Question: I am getting a warning when trying to run a project in debug mode.
In previous projects, when I have gotten a warning, Visual Studio typically points me to a specific line of code.
But in this case, I have no idea how to respond to this warning.
What steps should I take to debug/fix this warning?

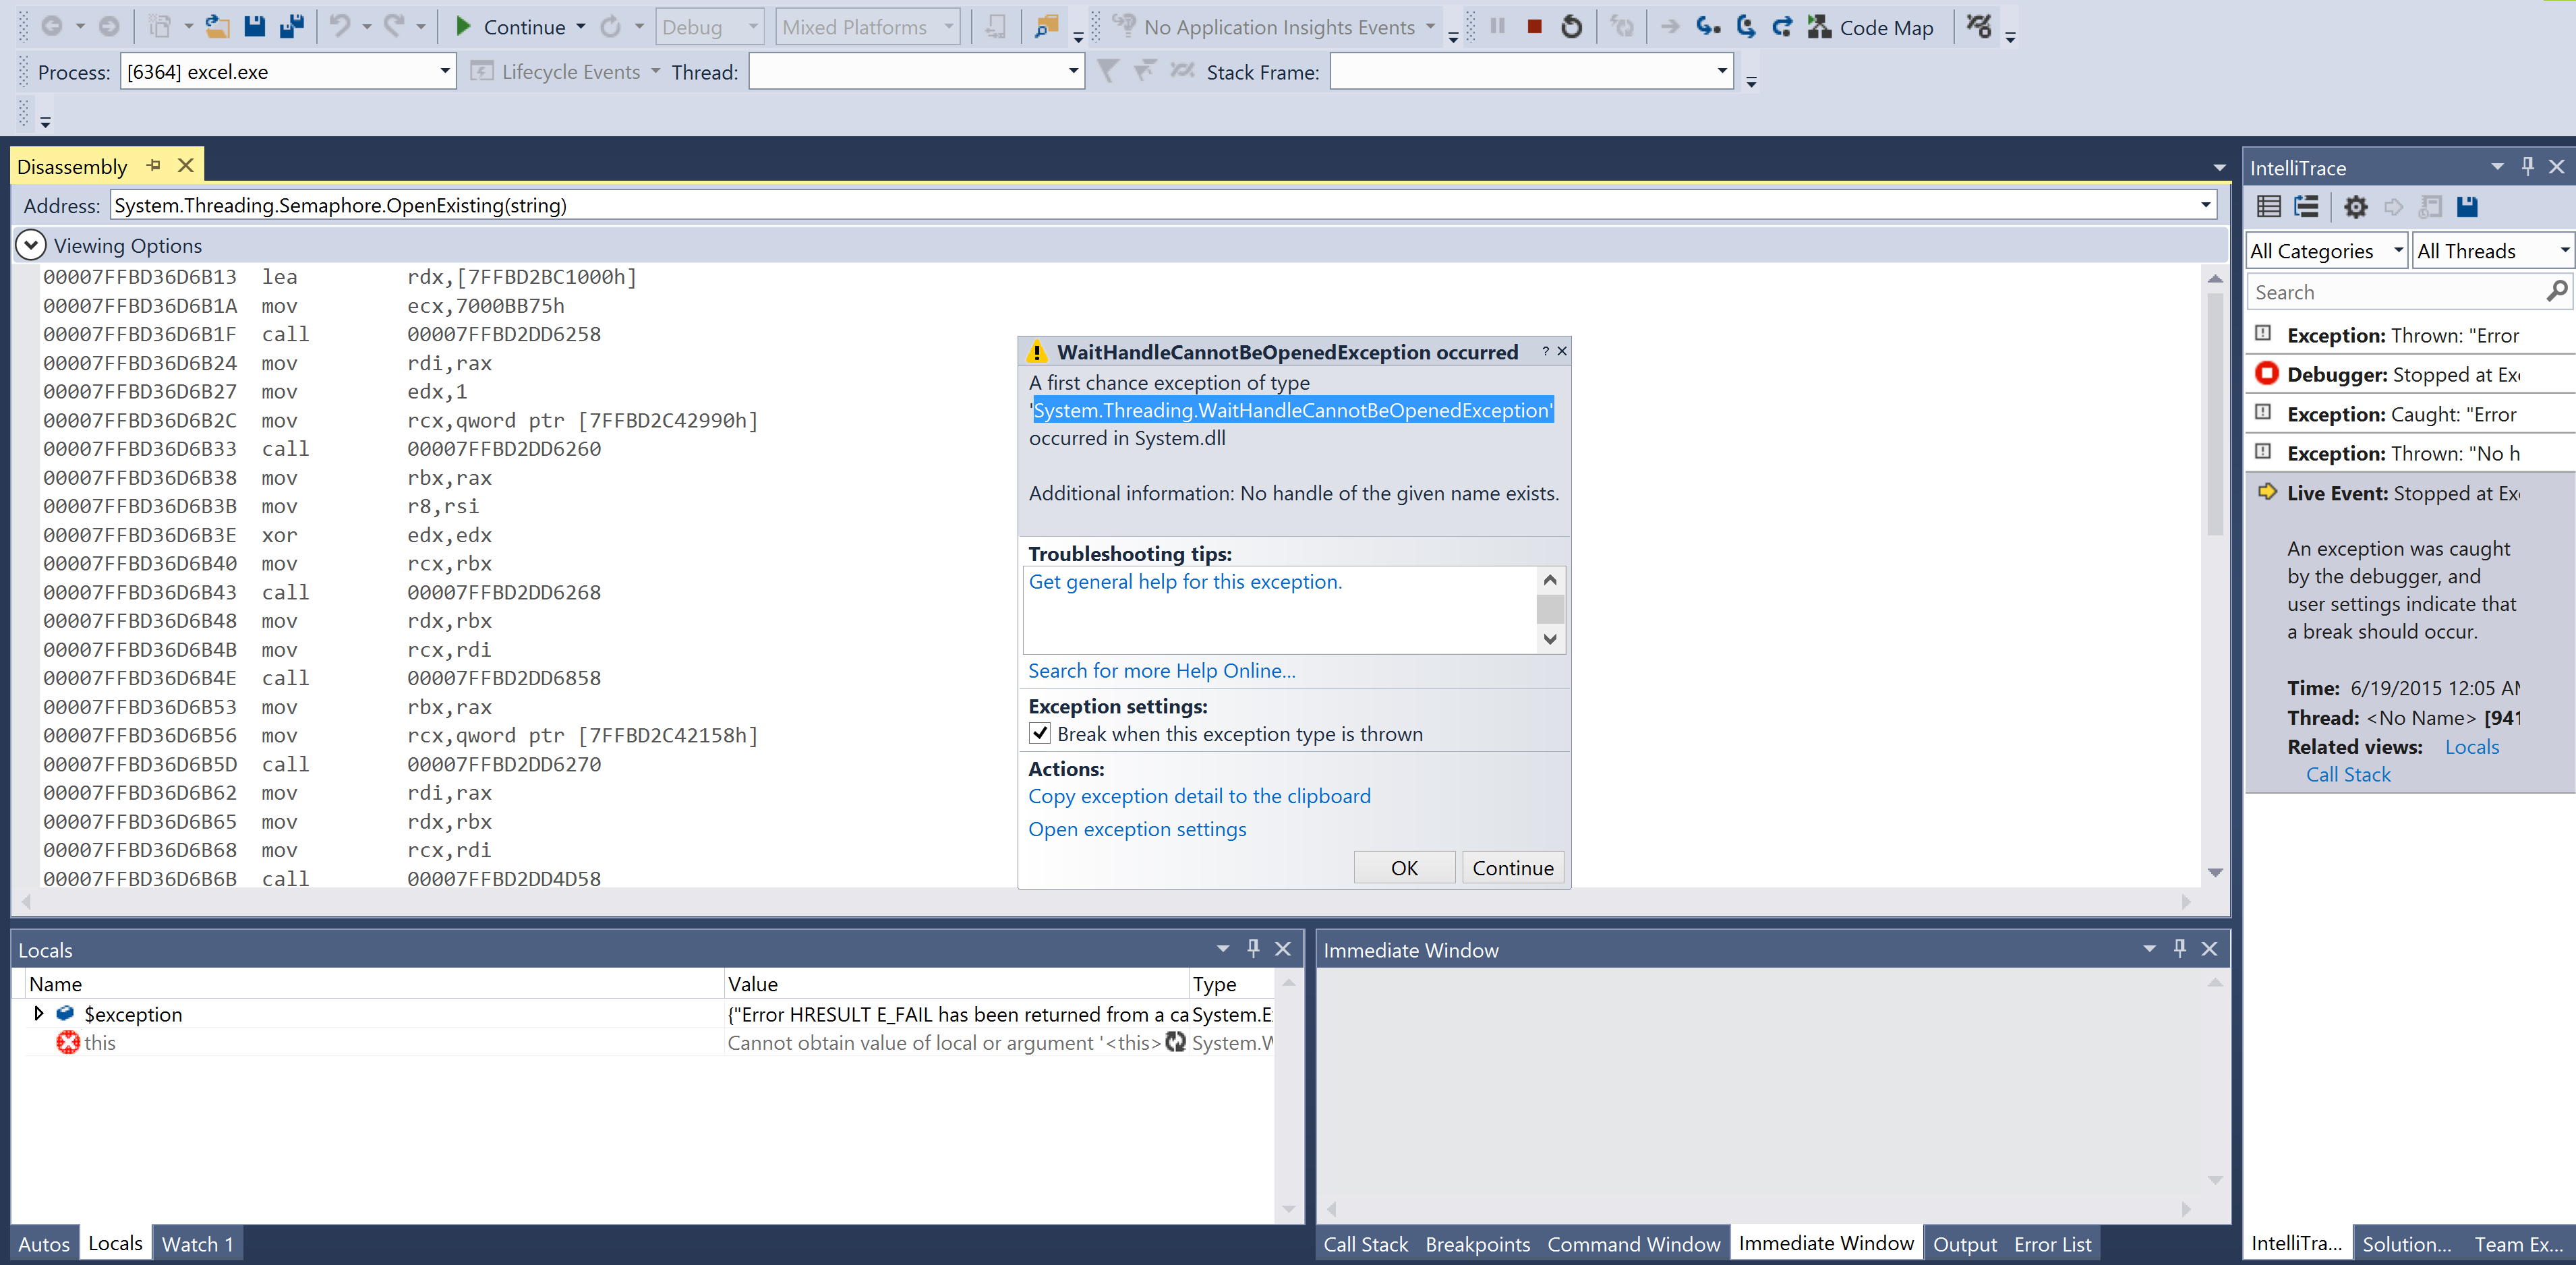
Answer: There is nothing you need to do than to go back into the Debug menu Exceptions option and uncheck the "Thrown" option.
See on the exception dialog that it is listed as a <URL>. A first chance exception is sent to notify the debugger. The second change exception is send back to the application to handle.
All that is happening is that you have the option "Thrown" option enabled and Visual Studio is pointing you to the code where the throw occurred, which is inside of a system dll, which is not surprising at all.